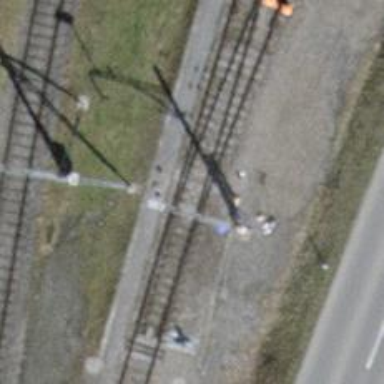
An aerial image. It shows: Railway switch.